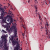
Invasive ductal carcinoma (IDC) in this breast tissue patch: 0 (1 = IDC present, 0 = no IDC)